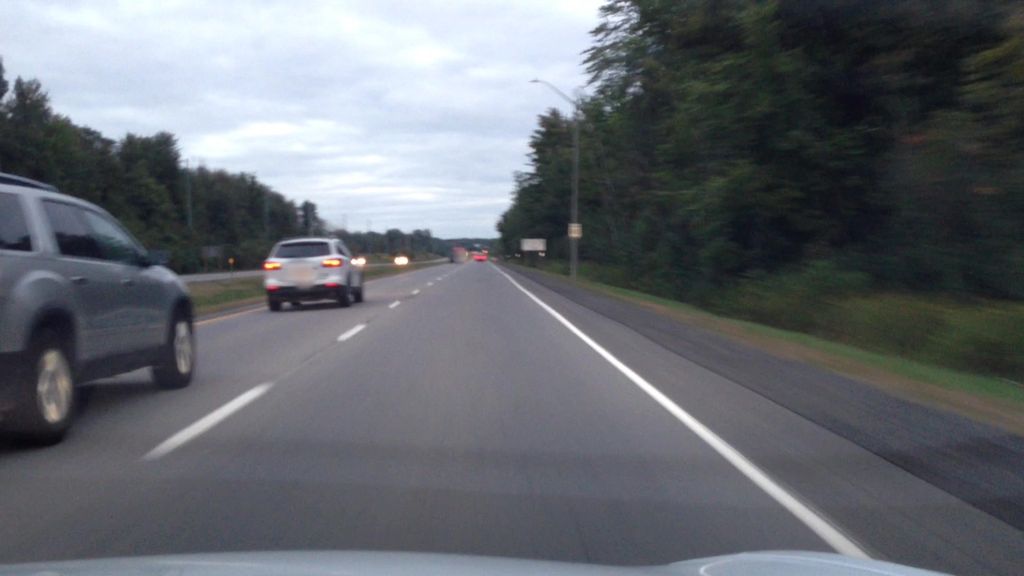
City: ottawa-gatineau